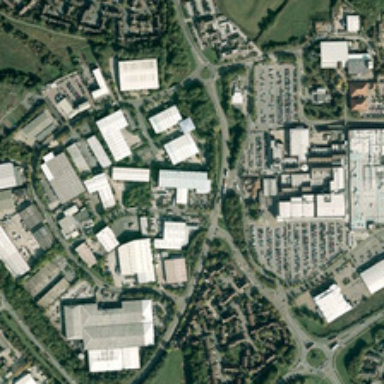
The white house area is an industrial area .